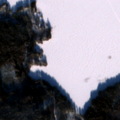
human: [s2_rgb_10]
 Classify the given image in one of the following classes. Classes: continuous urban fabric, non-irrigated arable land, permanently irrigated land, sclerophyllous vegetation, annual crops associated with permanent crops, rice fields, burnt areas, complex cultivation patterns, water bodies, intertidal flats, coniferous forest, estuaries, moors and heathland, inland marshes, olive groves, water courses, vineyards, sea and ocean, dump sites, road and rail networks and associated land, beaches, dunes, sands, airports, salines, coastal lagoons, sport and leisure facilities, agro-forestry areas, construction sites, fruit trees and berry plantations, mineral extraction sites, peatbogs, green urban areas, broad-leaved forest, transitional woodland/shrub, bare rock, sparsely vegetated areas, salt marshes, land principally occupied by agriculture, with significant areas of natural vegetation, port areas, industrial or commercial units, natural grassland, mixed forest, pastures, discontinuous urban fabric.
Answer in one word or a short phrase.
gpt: coniferous forest, mixed forest, water bodies